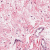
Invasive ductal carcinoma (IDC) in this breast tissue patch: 0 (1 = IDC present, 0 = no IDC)